Question: I have several 'UserControls' that are called from a parent 'Application'. In my main app I have a 'ContentControl' to fill several areas on my app:

Main window
Left and right 'ContentControl'
Main 'ContentControl'
And the code looks for each one like this:
'''
<!-- Main container ContentControl -->
<ContentControl Name="ContentMain" Style="{StaticResource animatedContent}" Grid.Column="3" Grid.Row="2" Grid.RowSpan="8" Width="Auto" Opacity="1" Background="Transparent" >
</ContentControl>
<!-- Left container ContentControl -->
<ContentControl Name="ContentLeftMenu" Grid.Column="1" Grid.Row="2" Grid.ColumnSpan="2" Grid.RowSpan="8" Width="Auto" Opacity="1" Background="Transparent" >
</ContentControl>
.....
'''
Each time I want to change the main content, I created on my 'App' some 'UserControls'. One of them (to not copy all of them) looks like this:
'''
<UserControl x:Class="F7Demo.Interfaces.F7AddUser"
xmlns="http://schemas.microsoft.com/winfx/2006/xaml/presentation"
xmlns:x="http://schemas.microsoft.com/winfx/2006/xaml"
xmlns:mc="http://schemas.openxmlformats.org/markup-compatibility/2006" >
<UserControl.Resources>
<ResourceDictionary Source="../Styles/F7Style.xaml" />
</UserControl.Resources>
<Grid Margin="5,5,5,10" >
<Grid.ColumnDefinitions>
<ColumnDefinition Width="25" />
<ColumnDefinition Width="728*" />
<ColumnDefinition Width="25" />
</Grid.ColumnDefinitions>
<Grid.RowDefinitions>
<RowDefinition Height="25" />
<RowDefinition Height="35" />
<RowDefinition Height="526*" />
</Grid.RowDefinitions>
<Border
Opacity="0.7"
Background="{StaticResource DarkGradient}"
CornerRadius="15" Grid.RowSpan="3" Grid.ColumnSpan="3">
<Border.Effect>
<DropShadowEffect
BlurRadius="5"
Color="#877b77"
Opacity="100"
ShadowDepth="5"
Direction="-50" />
</Border.Effect>
</Border>
<Label Grid.Row="1" Grid.Column="1" Height="28" Name="labelWelcomeMessage" VerticalAlignment="Top" Grid.ColumnSpan="3" FontStretch="Expanded" />
<TextBlock Name="textBlockMainContent" Grid.Row="2" Grid.Column="1" TextWrapping="Wrap"></TextBlock>
</Grid>
'''
But each 'UserControl' needs to comunicate with the others. I've searched and I found that a solution is to use 'Event Aggregator', but I haven't found any interesting manual/guide, and I'm not sure on how to send information with that.
Why I need to comunicate between user controls? The blue one (for example) has a DataGrid. Left one has an update button, so when I press on 'update', I want the datagrid to save changes on blue area. Right area receives some user info, and prints it.
Can anybody help me?
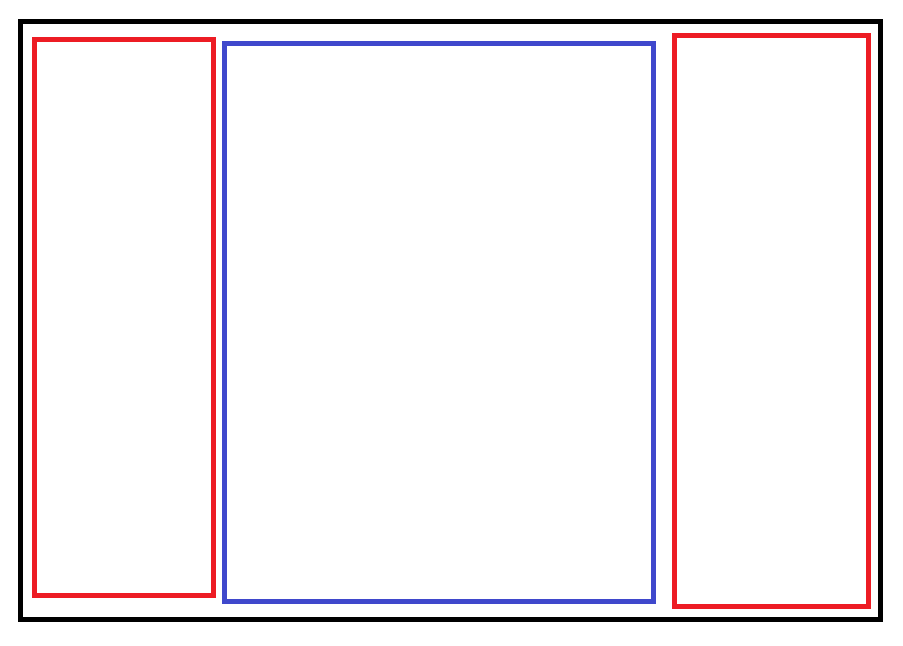
Answer: I could solve it using what is said on this post:
<URL>
I know this is not the best practice if we're using WPF, but for everyone who wants or should use MVC, it works ;)